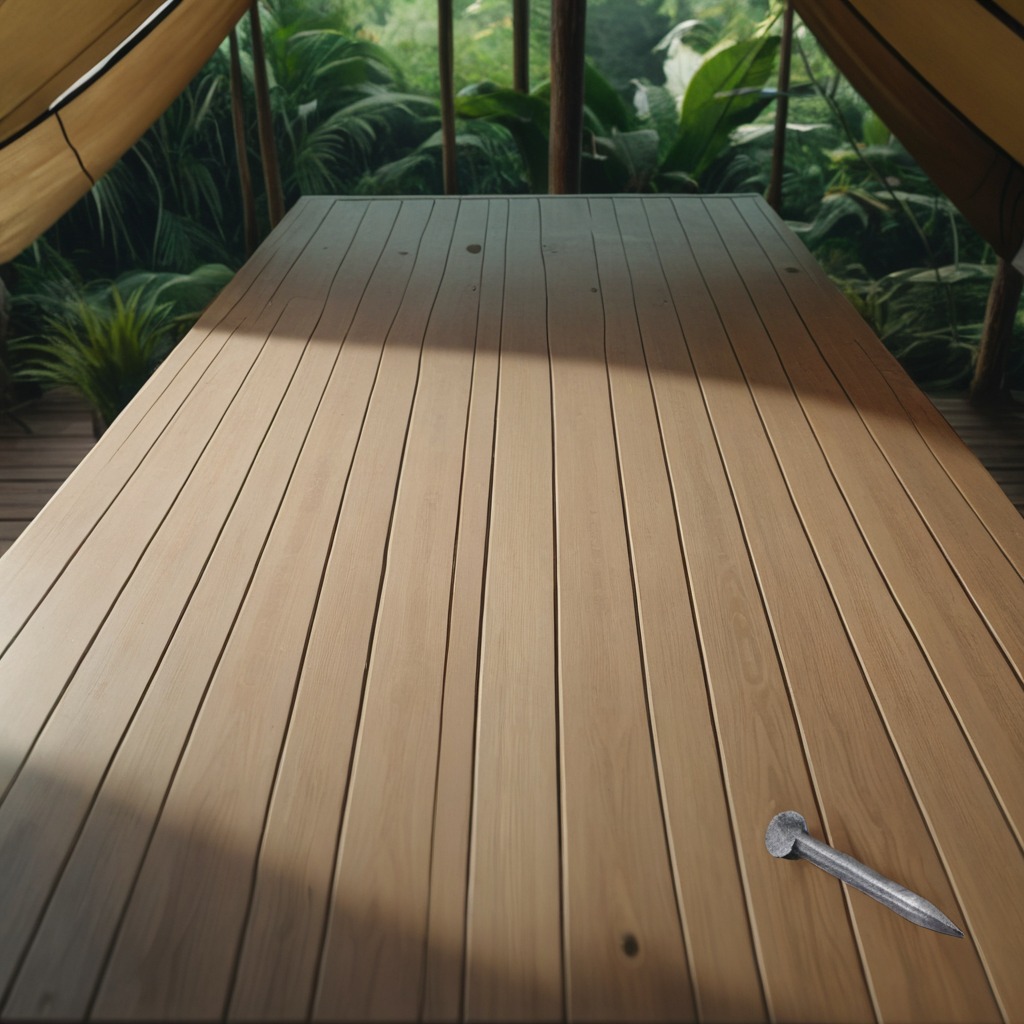
A rusty iron nail is lying on a wooden table inside a jungle field workshop tent.